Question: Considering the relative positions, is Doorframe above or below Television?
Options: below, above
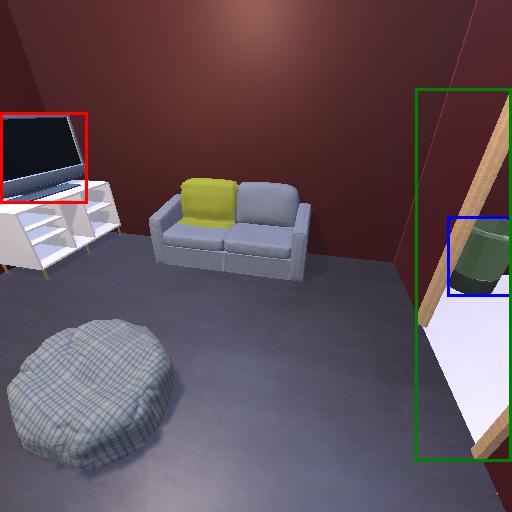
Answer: below